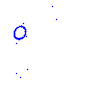
Particle: proton